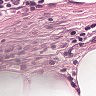
Metastatic tissue present: no